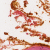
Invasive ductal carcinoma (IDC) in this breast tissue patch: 0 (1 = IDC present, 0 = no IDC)